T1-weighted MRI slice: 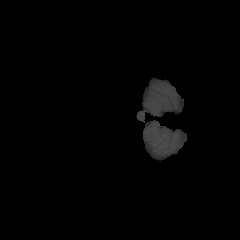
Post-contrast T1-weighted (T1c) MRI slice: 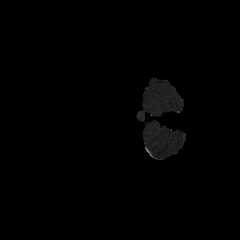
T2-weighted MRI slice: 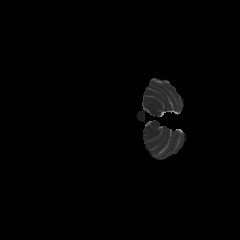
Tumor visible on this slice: no